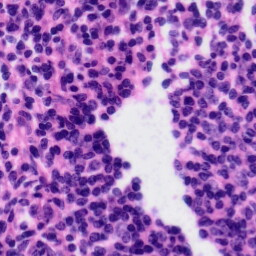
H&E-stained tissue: Tonsil